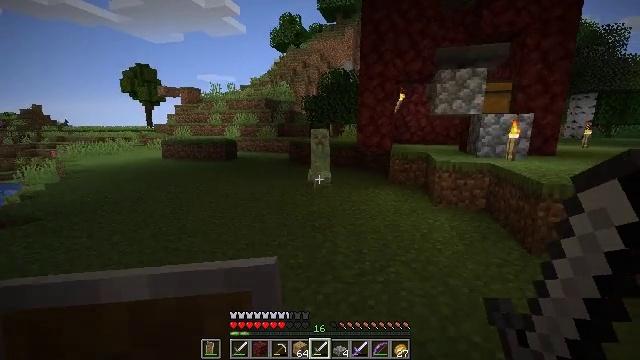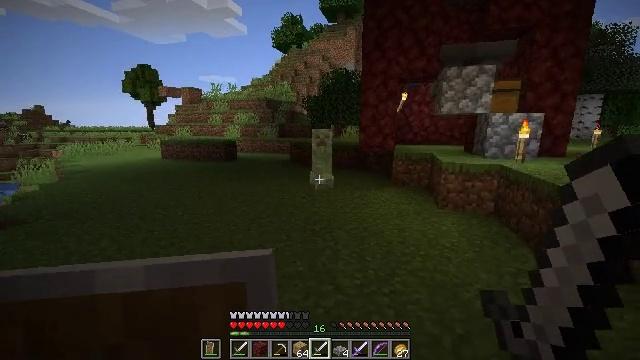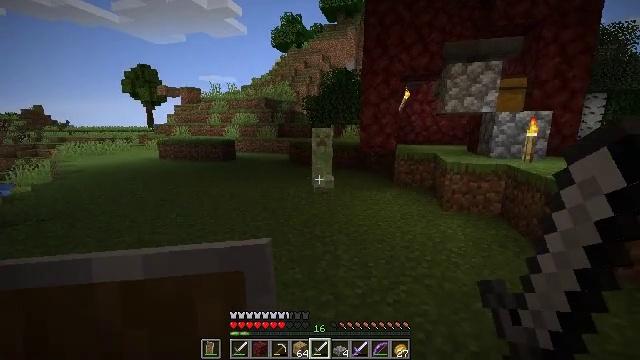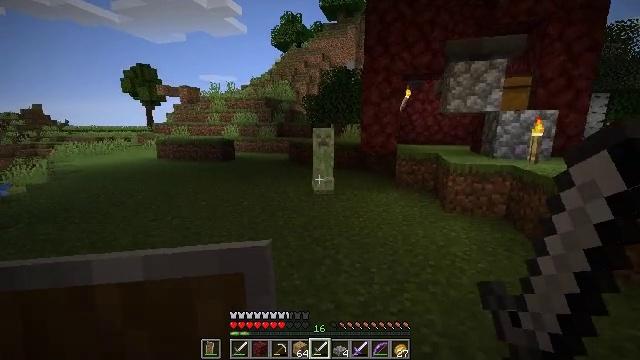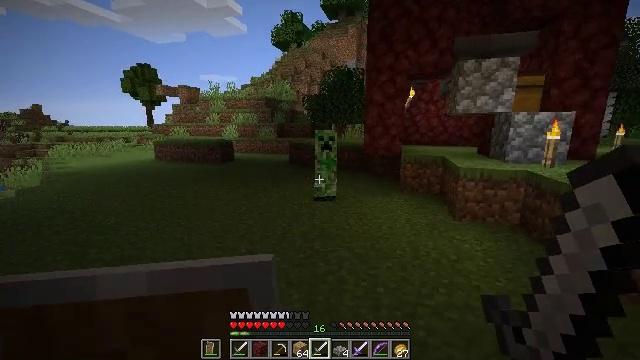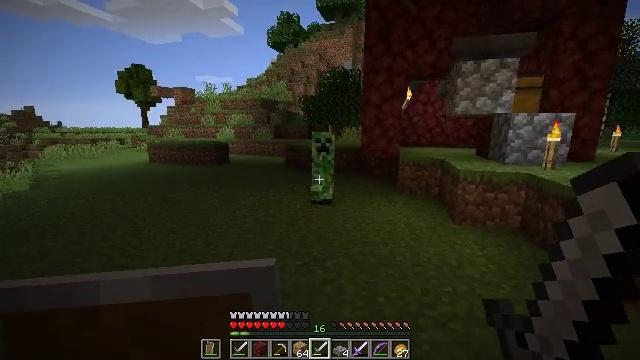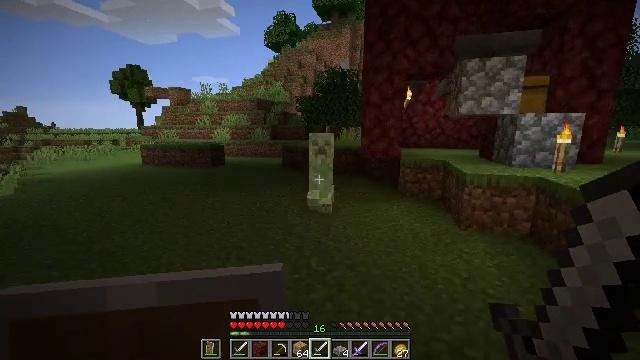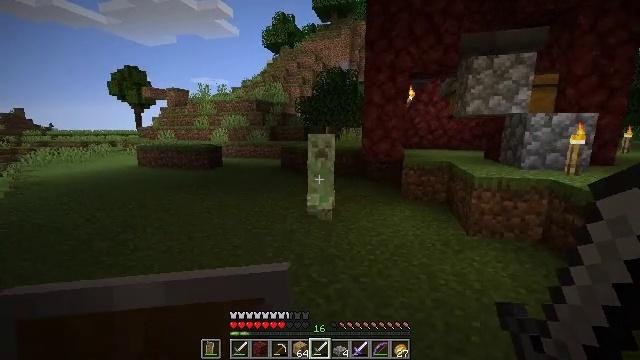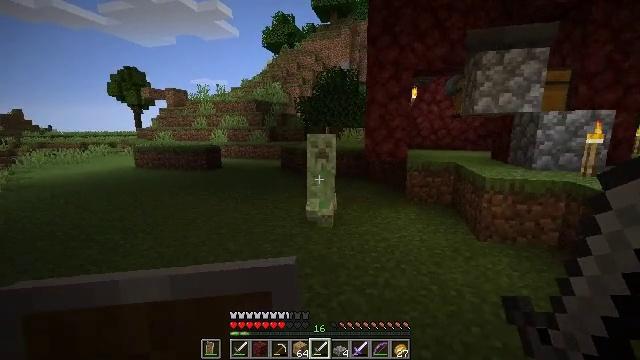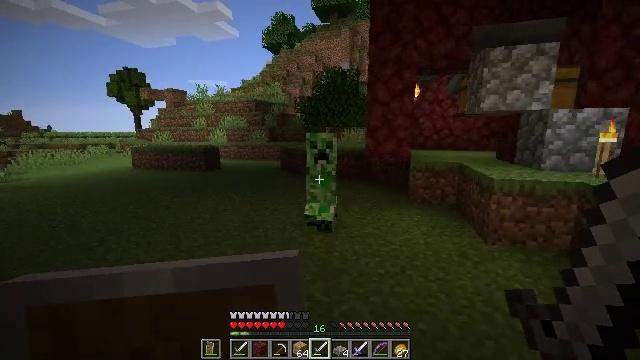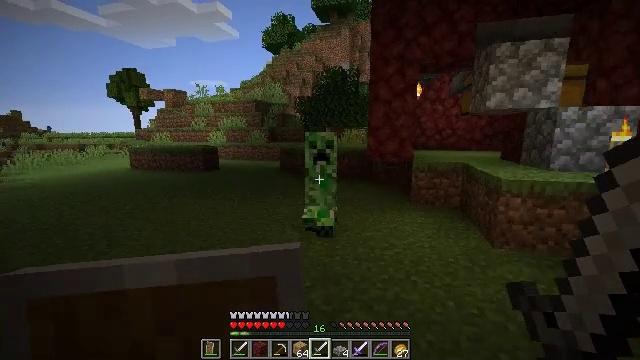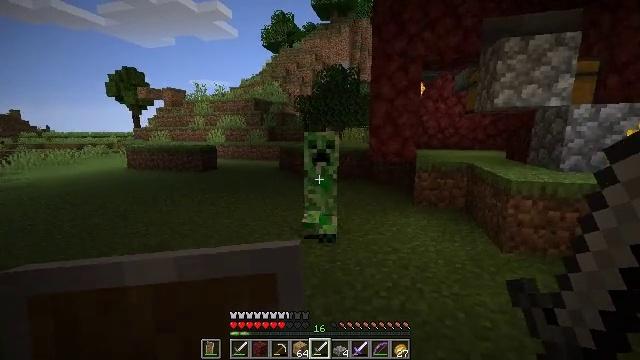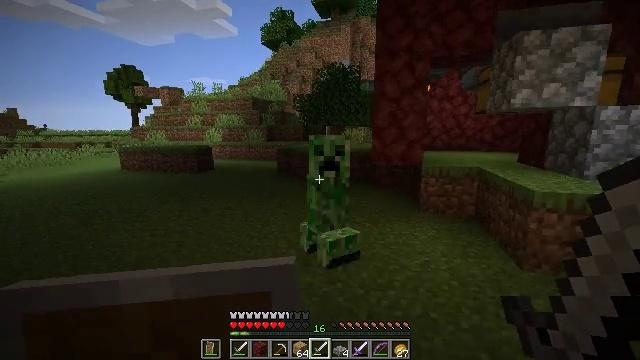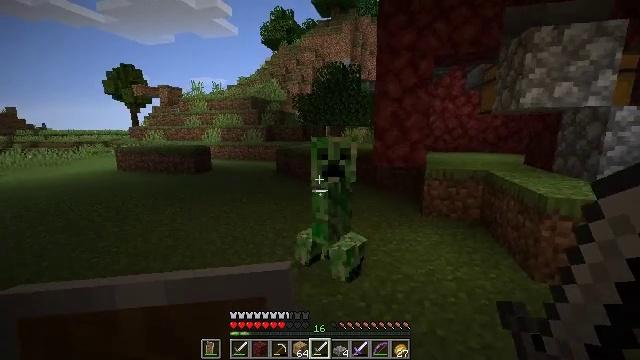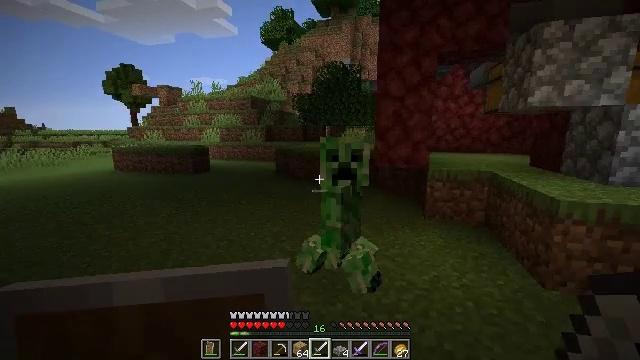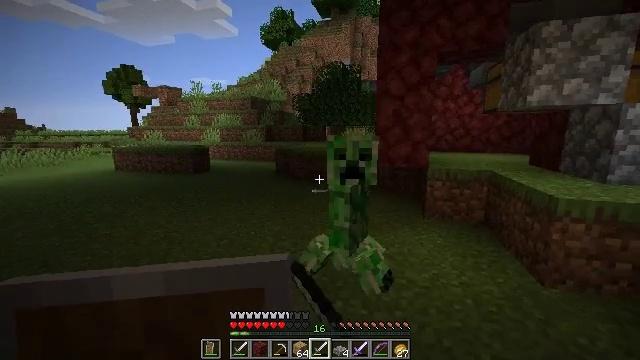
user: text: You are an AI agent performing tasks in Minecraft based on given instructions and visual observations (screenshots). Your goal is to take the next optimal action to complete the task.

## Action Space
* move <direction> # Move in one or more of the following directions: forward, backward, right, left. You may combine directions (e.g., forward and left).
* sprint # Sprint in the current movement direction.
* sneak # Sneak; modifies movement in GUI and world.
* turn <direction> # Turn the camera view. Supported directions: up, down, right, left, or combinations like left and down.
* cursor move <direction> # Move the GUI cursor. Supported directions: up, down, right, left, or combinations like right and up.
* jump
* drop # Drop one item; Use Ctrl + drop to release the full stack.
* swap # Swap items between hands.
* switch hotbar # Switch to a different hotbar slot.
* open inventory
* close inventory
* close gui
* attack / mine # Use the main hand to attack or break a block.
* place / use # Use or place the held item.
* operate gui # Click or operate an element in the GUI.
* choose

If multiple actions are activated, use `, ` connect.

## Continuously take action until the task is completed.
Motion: motion action
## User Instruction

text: Defeat the creeper.
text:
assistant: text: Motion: move forward
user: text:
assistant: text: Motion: move forward
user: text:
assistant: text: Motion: move forward
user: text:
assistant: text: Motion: move forward
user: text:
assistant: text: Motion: move forward
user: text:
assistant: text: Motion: move forward
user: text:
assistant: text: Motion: move forward
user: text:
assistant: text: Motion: move forward
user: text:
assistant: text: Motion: move forward
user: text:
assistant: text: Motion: move forward
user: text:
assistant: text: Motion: move forward
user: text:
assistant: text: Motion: move forward
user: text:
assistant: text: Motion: move forward
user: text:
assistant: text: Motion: move forward, attack / mine
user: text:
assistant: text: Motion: move back, attack / mine
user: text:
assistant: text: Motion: move back, attack / mine
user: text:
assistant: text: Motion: move back, attack / mine
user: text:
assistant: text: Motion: move back
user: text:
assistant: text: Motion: no_op